Question: I cannot figure out how to use the DateTime Maximum function with multiple data fields. I have 2 (DateTime) data fields that I want to get the maximum value.
The "values" field only lets you type a literal or drop in ONE field. How can I create an array of my 2 fields?
Thank you!

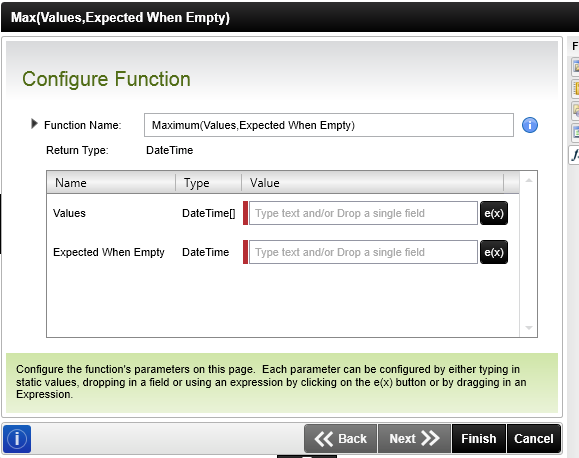
Answer: Ob
I think the problem you are having is that the input is not a date but an of dates: DateTime[]
I don't think this function is typically made to help you find the biggest between 2 dates in 2 .
The way this function works is that you need to give it an array and of course the second param is a date.
To do so, you can use a smartobject that will return you a list of datetime (when you call the list, make sure you don't return just the first, this is the default value).
The function will then work fine and tell you which of the dates in this list is the 'maximum'.
Now, if you really use the dates in those datafields, you will first need to convert those 2 datetime into an array of datetime. Unfortunately, I am not aware of a function able to do that (I may be wrong...).
I see 3 options nonetheless:
1. You write a custom function that will do just that: take 2 input and return an array of them (there are Knowledge Base article explaining how to do that)
2. You use a stored procedure (that you call thru a smart object) that converts your 2 data into an array and you then can use the function you mentioned 3 . I think you may simplify even further by letting the stored procedure find the max for you. See below.
A simple version for #3 would be:
'''
declare @D1 datetime
declare @D2 datetime
SET @D1 = getdate()
SET @D2 = getdate()+100
if (@D1>@D2)
select @D1
else
select @D2
'''
I hope this helps.